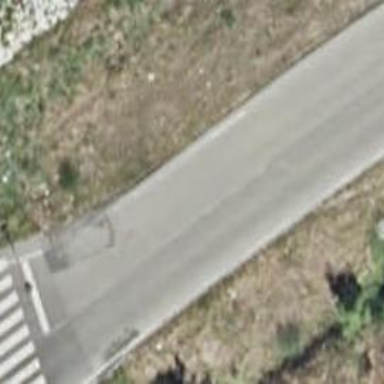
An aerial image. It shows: Residential road with asphalt surface.